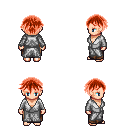
a pixel art fantasy rpg character, female body template, human, light skin, white robe, robe skirt, red short bangs hairstyle, four views (front, back, left, right), 2x2 character sprite sheet, small pixel art, hard edges, no anti-aliasing